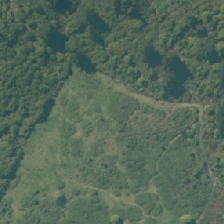
Land cover: low_producing_grassland